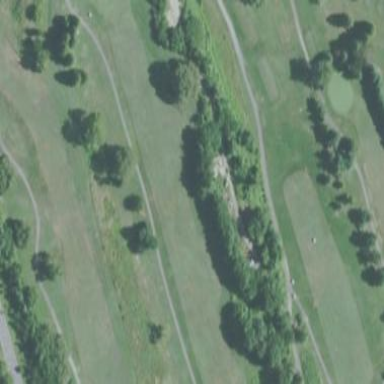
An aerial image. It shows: Golf fairway surrounded by grass.